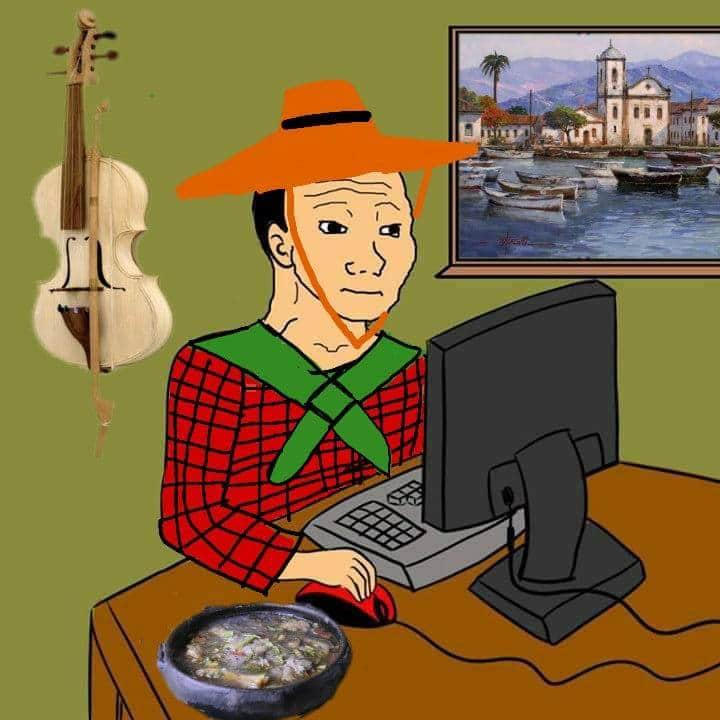
Label: 5_Wojak_with_Background